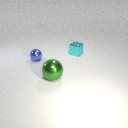
small cyan metal cube behind small blue metal sphere